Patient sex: F
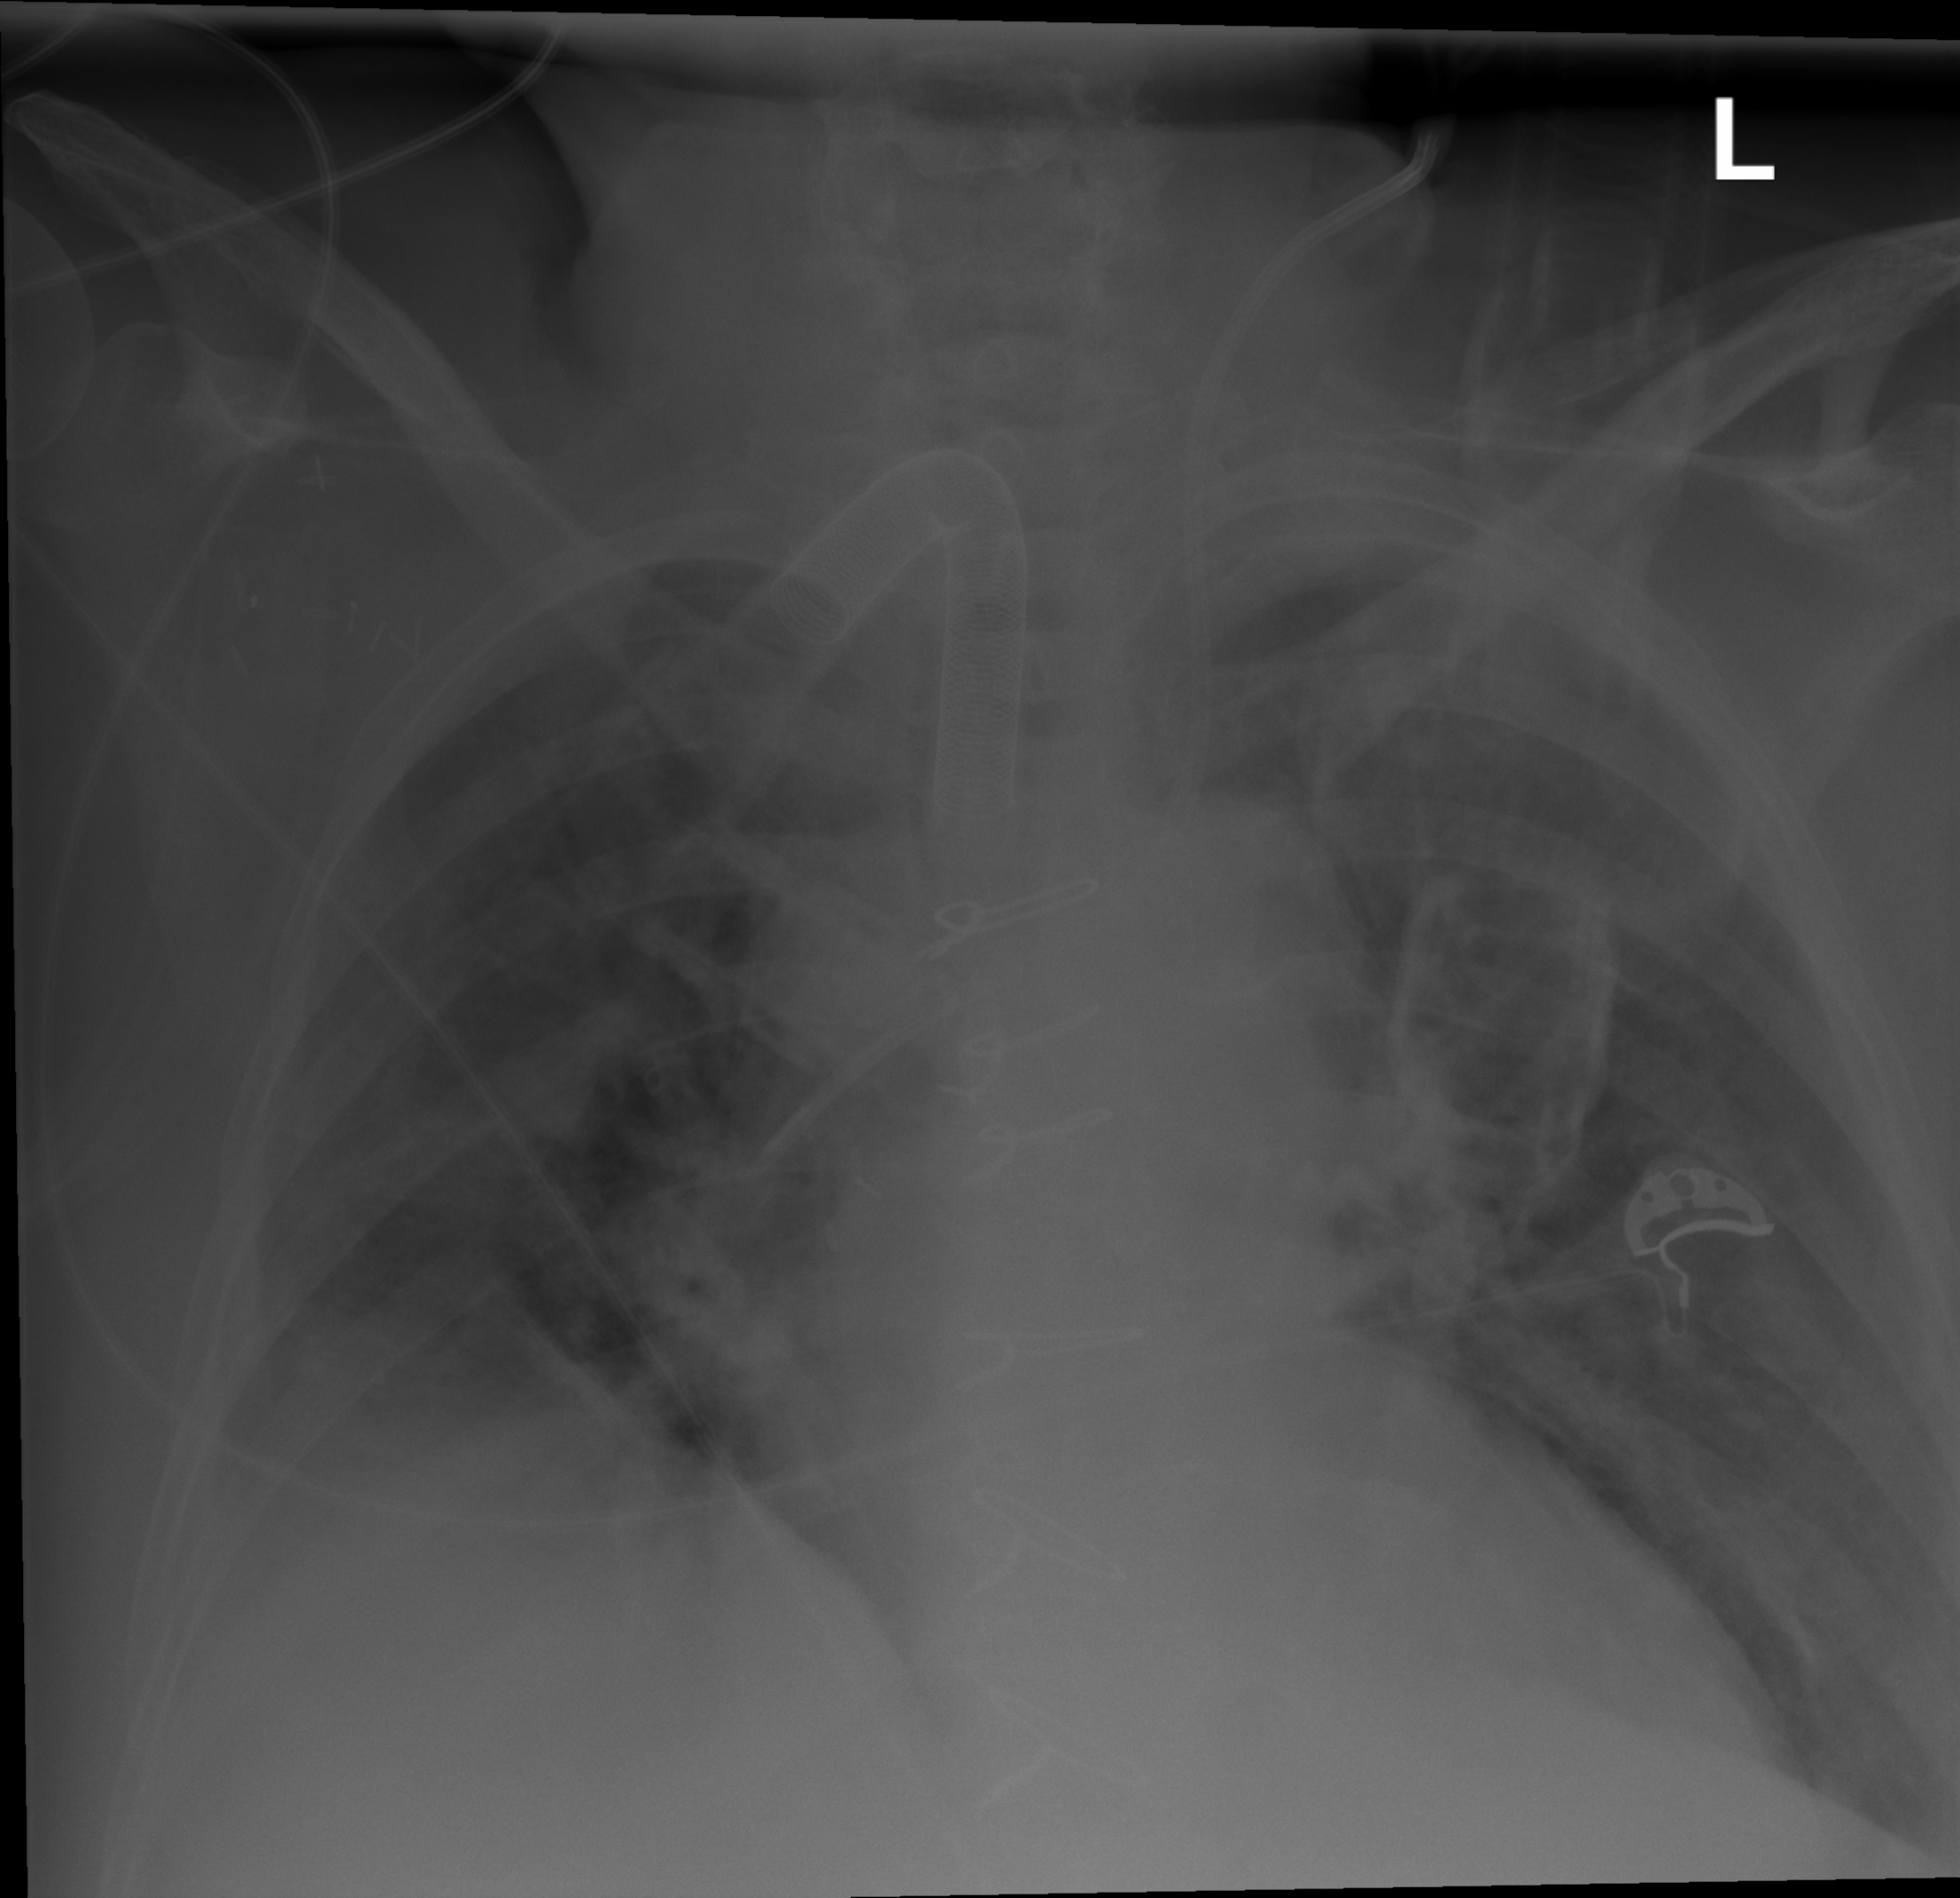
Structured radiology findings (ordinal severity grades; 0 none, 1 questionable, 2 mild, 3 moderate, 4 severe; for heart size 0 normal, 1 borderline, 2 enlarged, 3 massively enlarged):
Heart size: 2
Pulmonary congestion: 2
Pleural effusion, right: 2
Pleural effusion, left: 0
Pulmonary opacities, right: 2
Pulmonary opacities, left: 2
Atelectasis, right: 2
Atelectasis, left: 2